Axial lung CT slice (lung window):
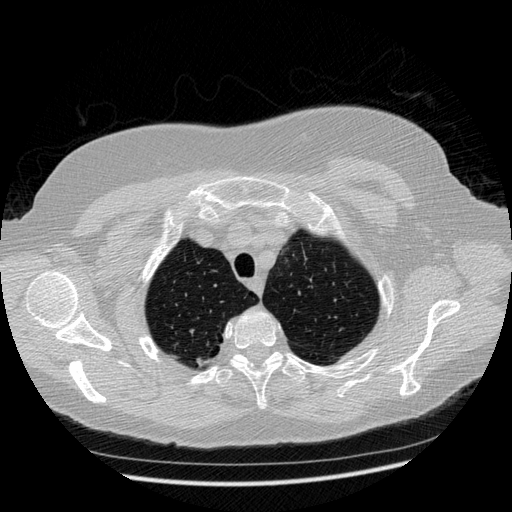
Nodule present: no